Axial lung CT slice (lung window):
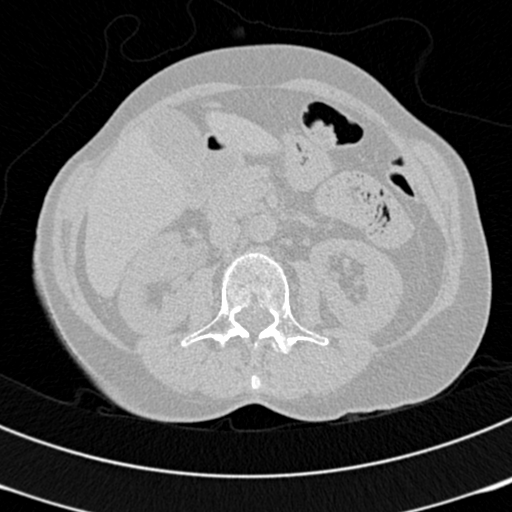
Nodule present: no